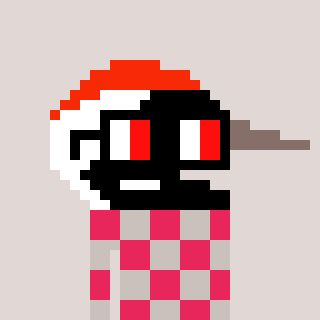
a pixel art character with square glasses with black frames and red eyes, a crane-shaped head and a foggrey-colored body on a warm background